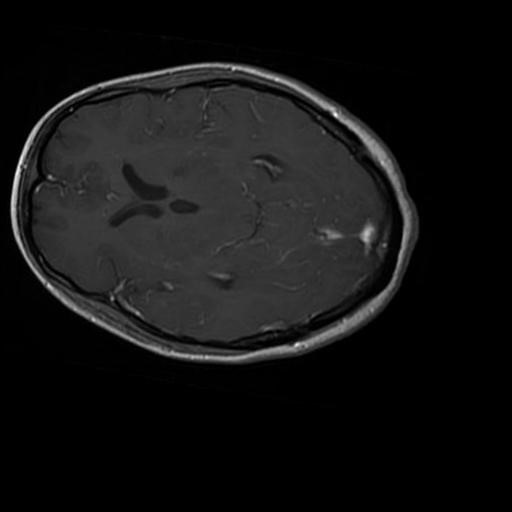
Label: brain_glioma